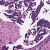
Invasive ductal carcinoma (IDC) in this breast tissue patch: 1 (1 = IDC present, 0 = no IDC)